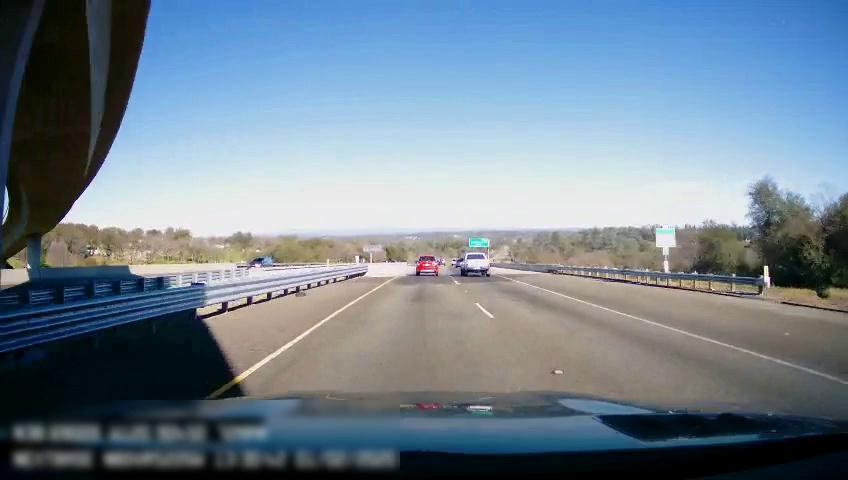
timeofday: Day
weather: Sunny
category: Drivable Space
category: Drivable Space
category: Vehicles | SUV
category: Vehicles | Car
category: Vehicles | Truck
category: Lanes | Current Lane
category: Lanes | Current Lane
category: Lanes | Alternate Lane
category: Traffic | Signs
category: Traffic | Signs